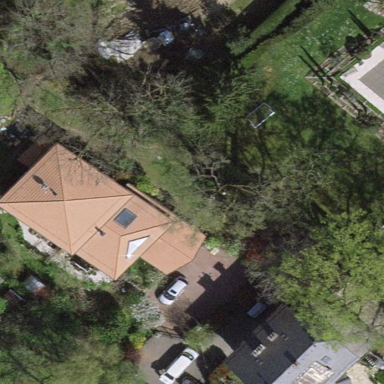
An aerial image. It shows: Garden enclosed by fence.